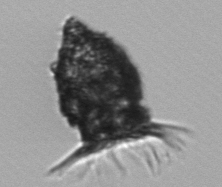
Label: Tintinnopsis